Aerial crown-view tile of a tropical tree (Barro Colorado Island, Panama), acquired 20240813:
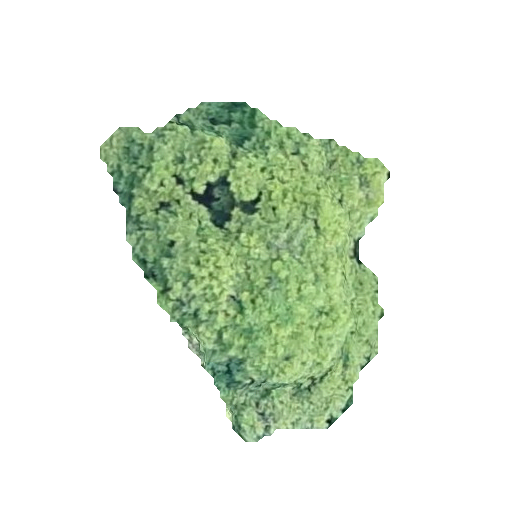
Species: Alseis blackiana
GBIF accepted scientific name: Alseis blackiana
Crown area: 97.449 m²